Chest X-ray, PA view. Patient: 37 years old, sex F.
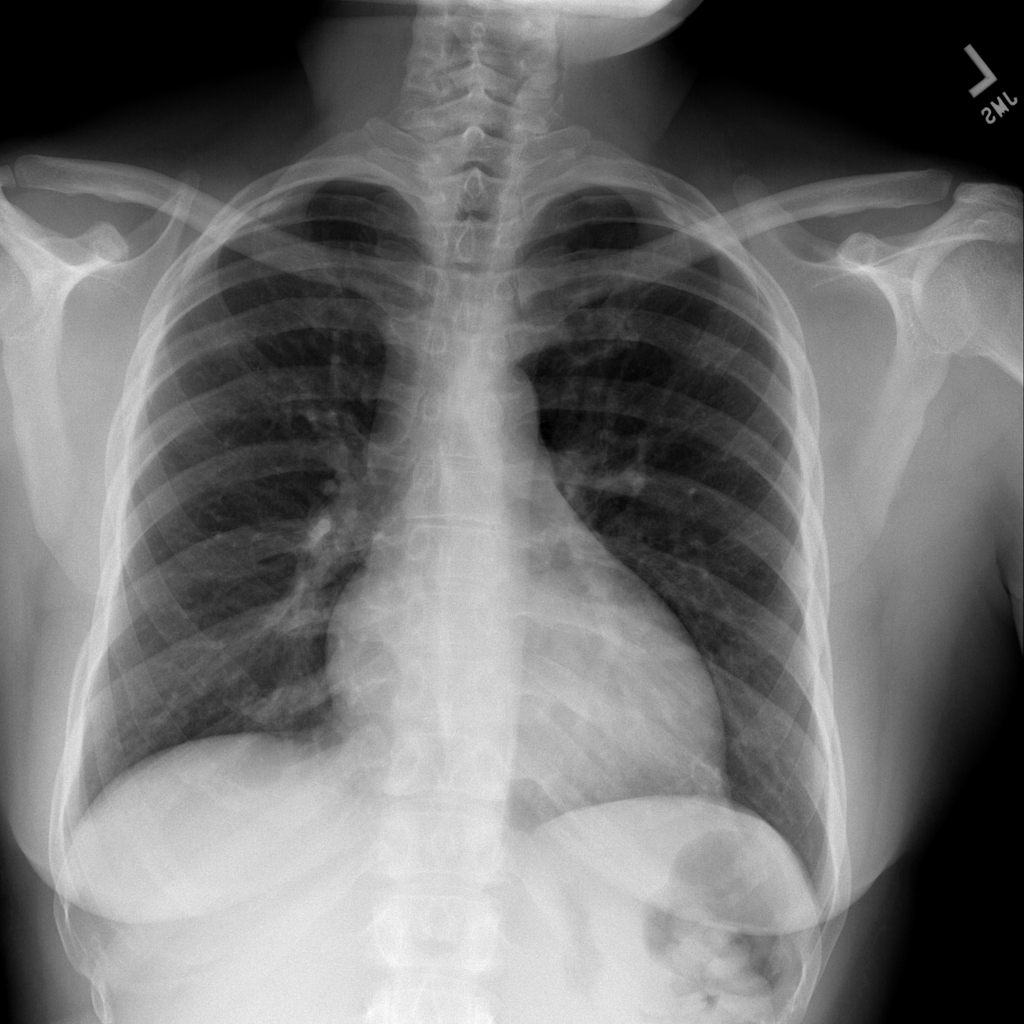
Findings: No Finding